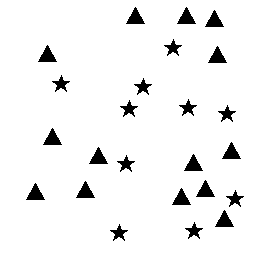
Squares: 0
Triangles: 14
Stars: 10
Total shapes: 24